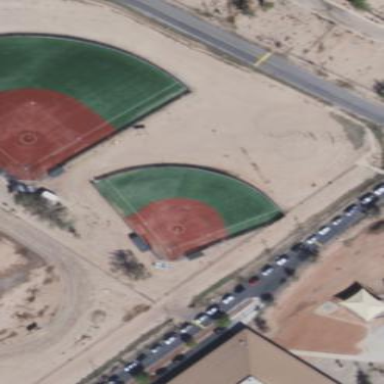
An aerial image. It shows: Baseball pitch for leisure land.